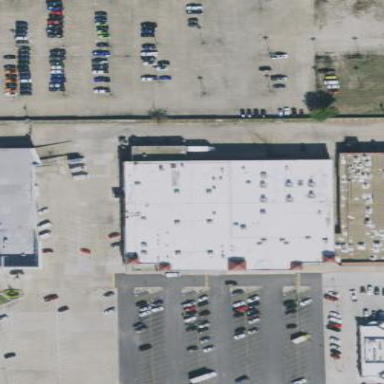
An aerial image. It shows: Retail building.